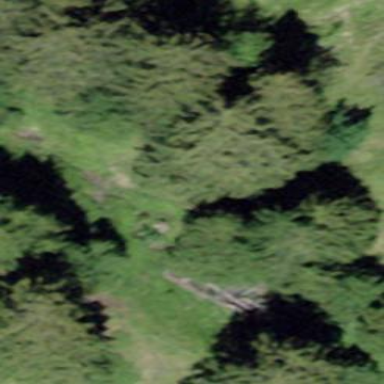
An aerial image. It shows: Forest area.